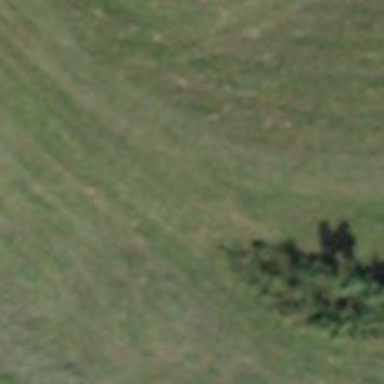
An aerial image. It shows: Path on the ground.